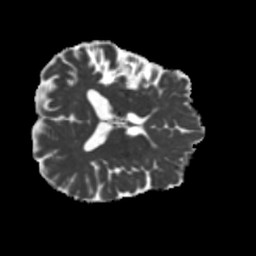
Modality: MD
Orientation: axial
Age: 58
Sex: male
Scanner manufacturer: siemens
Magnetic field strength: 3 T
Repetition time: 5.25 s
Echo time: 0.08 s